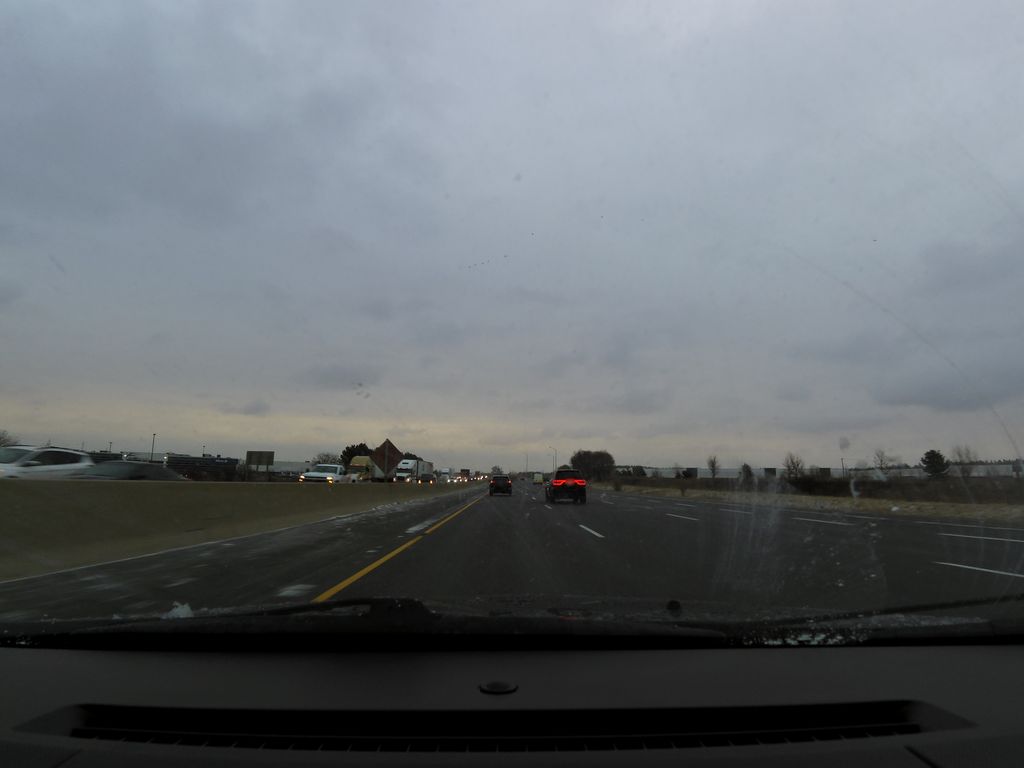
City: kitchener-waterloo